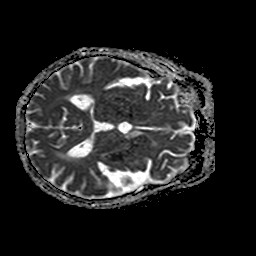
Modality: ADC
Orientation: axial
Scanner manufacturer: philips
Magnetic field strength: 1.5 T
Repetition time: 3.686 s
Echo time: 0.09411 s